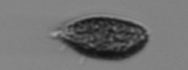
Label: Pseudochattonella_farcimen